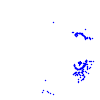
Particle: kaon